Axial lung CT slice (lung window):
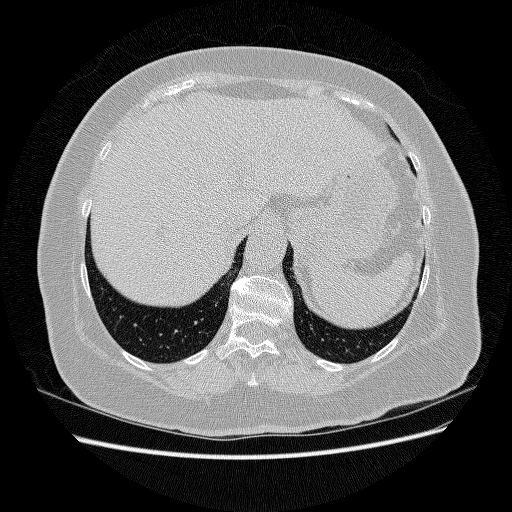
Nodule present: no